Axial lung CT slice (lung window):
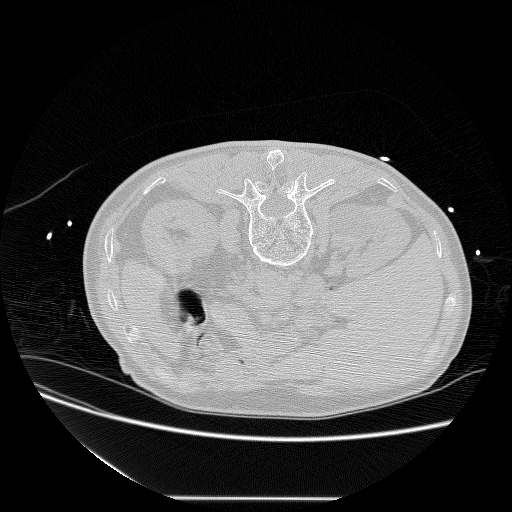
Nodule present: no